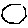
Label: hexagon